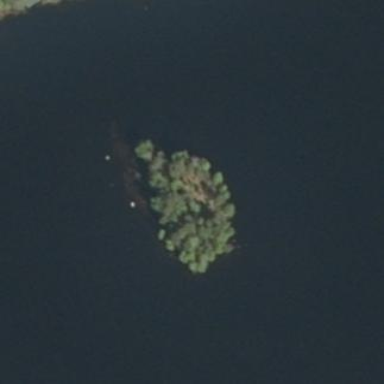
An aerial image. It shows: Image showing island.